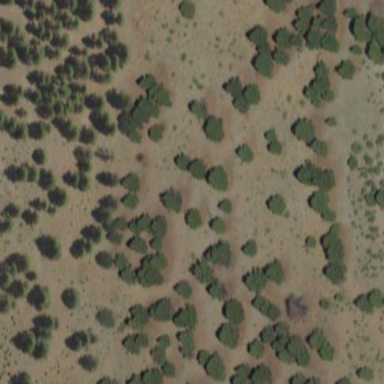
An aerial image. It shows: Area covered in scrub vegetation.